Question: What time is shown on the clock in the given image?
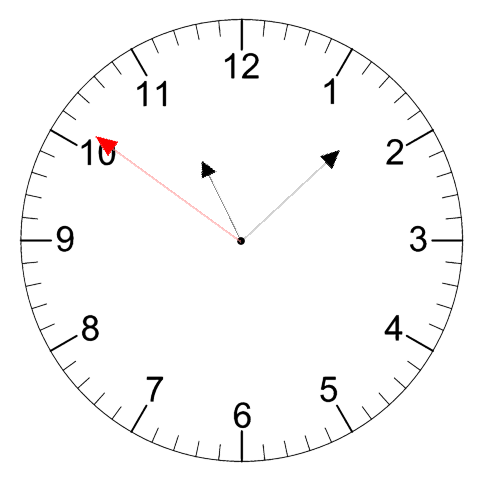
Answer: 11:07:51